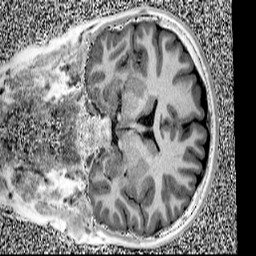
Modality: UNIT1
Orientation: coronal
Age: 12
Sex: male
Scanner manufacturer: siemens
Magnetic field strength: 3 T
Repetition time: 4 s
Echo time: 0.00299 s